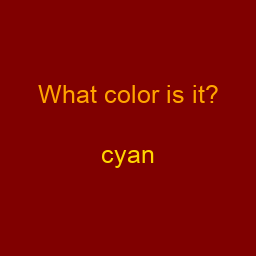
Color: gold
Color name shown: cyan
Background color: maroon
Question text color: orange